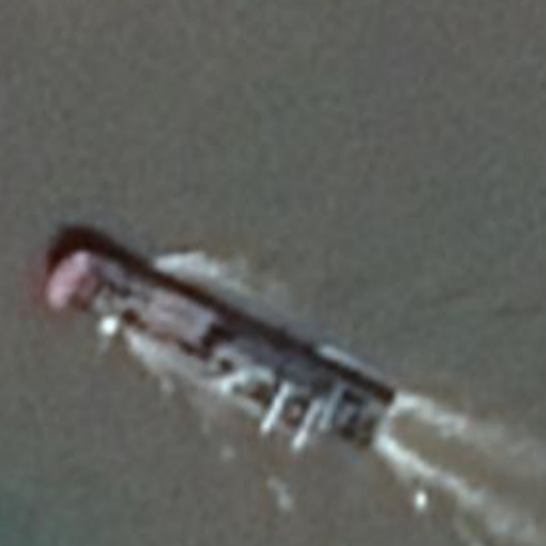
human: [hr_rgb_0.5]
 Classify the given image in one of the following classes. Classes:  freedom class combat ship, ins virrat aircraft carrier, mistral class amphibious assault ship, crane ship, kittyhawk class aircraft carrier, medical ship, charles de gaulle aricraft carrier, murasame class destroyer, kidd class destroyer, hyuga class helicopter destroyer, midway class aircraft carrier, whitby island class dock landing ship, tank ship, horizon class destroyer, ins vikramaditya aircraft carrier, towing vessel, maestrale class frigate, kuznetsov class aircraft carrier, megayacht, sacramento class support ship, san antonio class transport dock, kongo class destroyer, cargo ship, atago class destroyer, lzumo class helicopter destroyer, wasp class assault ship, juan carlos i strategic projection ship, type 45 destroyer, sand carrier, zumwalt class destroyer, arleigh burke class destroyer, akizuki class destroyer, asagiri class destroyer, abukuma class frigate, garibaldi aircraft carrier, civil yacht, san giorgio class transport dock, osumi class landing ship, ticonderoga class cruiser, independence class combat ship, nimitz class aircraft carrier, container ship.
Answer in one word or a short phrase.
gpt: Cargo ship